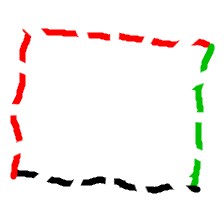
Shape: rectangle